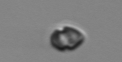
Label: Heterocapsa_rotundata